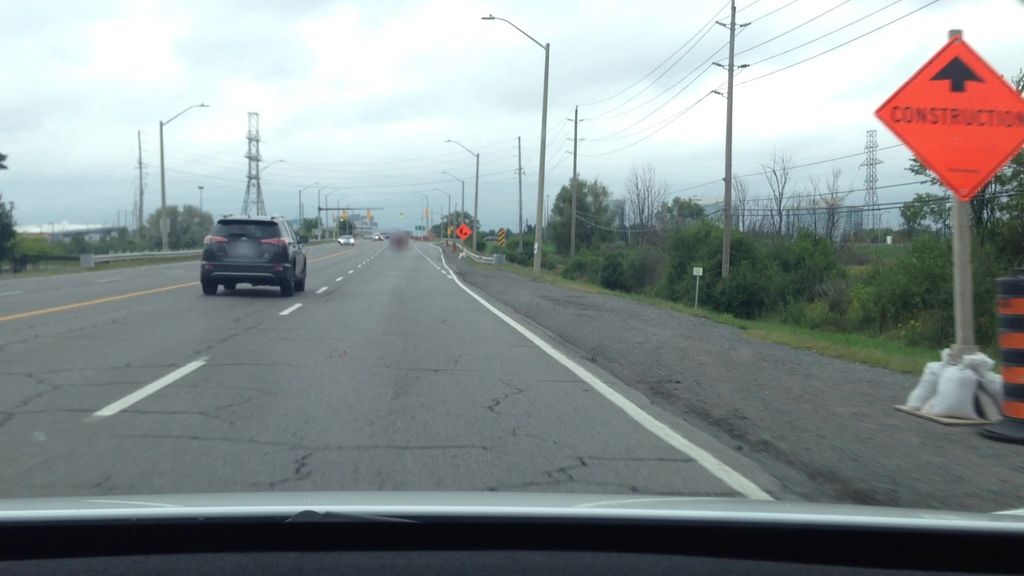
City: ottawa-gatineau